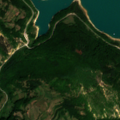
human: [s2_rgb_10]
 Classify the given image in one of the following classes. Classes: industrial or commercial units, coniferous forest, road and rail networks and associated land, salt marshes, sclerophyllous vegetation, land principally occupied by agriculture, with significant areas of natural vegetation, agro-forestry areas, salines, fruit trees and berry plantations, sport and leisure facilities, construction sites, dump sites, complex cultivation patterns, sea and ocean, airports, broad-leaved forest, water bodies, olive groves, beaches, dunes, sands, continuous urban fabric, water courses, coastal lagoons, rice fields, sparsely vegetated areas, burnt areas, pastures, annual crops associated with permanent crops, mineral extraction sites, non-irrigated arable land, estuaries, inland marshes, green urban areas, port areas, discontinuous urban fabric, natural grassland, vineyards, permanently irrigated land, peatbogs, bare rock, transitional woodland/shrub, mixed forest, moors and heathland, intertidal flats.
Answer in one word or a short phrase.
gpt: land principally occupied by agriculture, with significant areas of natural vegetation, broad-leaved forest, transitional woodland/shrub, water bodies